Question: It is weird but my webrole cycling only if the Profiling and / or Intellitrace disabled. Once I enable it it doesn't show any errors and the role publishes successfully.
Here is the information which I could find:

So when IntelliTrace enabled the project publishs successfully, otherwise the webrole cycling every time.
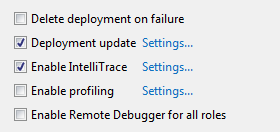
Answer: The blog post series at <URL> walks through how to troubleshoot almost all types of role recycling issues. I would recommend starting there and then come back if you have any specific questions about what you are finding in your logs.
By the way, the Intellitrace/Profiling is not 'fixing' your role or preventing it from crashing. When you enable Intellitrace or Profiling those modules will detect the crash in your role and prevent it from recycling in order to preserve the diagnostics data. So your role is behaving badly in both scenarios, you just don't see the recycling with those modules enabled.